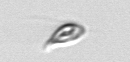
Label: Cryptophyta